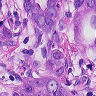
Metastatic tissue present: yes